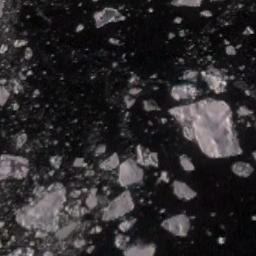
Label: sea_ice